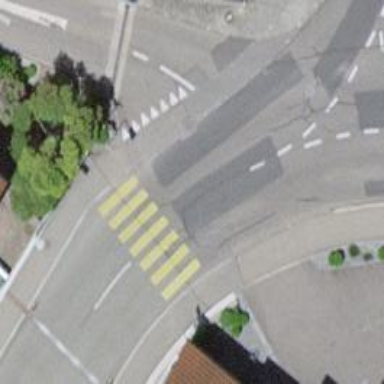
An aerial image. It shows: Zebra crossing on the road.